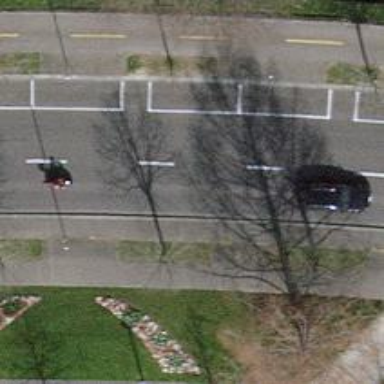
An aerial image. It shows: Avenue of trees.